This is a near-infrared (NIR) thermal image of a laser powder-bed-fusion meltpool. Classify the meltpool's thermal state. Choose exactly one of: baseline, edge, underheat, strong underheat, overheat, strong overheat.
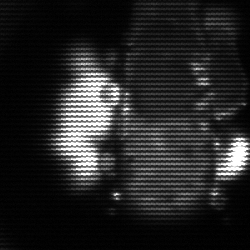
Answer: strong underheat